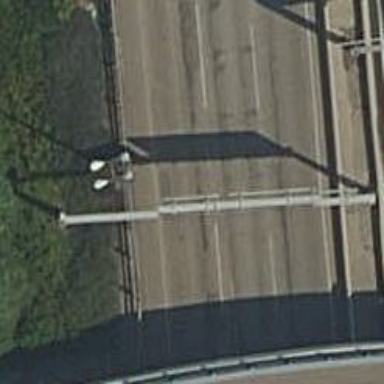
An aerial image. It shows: Overhead guidepost at the motorway junction.